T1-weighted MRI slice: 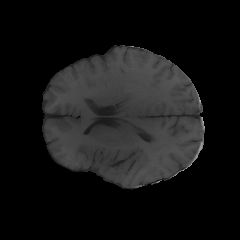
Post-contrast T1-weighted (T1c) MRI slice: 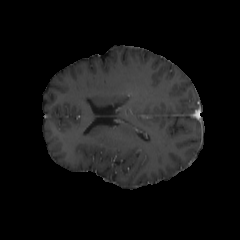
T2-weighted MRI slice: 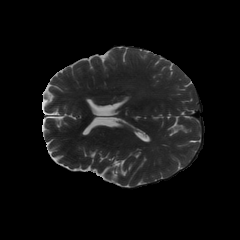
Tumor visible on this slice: yes